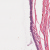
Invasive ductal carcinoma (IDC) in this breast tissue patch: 0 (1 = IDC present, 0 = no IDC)